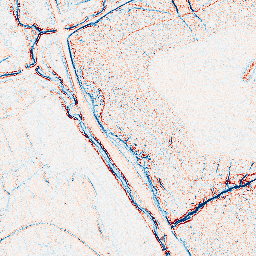
Category: edge_preserving
Decomposition family: anisotropic_diffusion
Decomposition parameters: iterations: 5
kappa: 30
gamma: 0.05
Upsampling method: lanczos
Upsampling parameters: scale: 2
Upsampling scale: 2